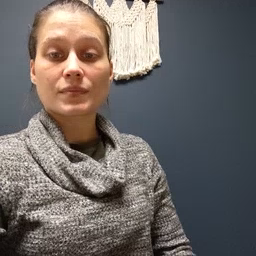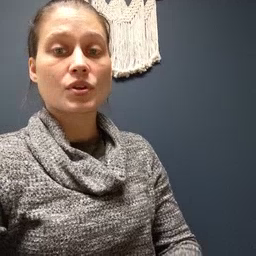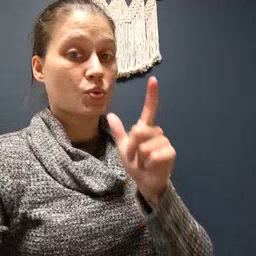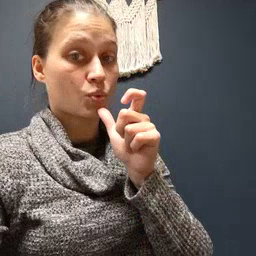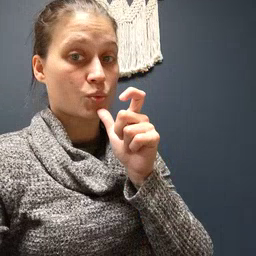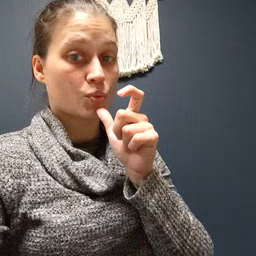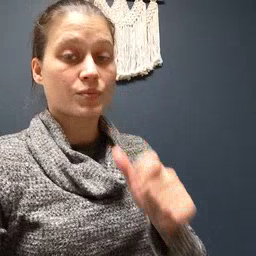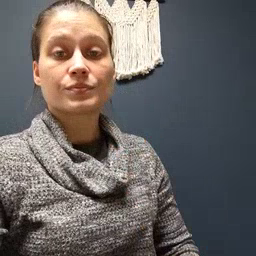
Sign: who